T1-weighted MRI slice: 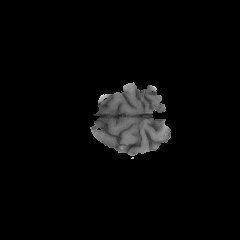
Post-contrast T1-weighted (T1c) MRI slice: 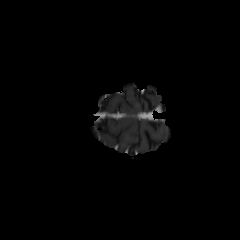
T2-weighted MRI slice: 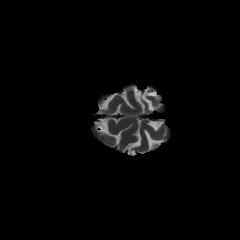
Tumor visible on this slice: no